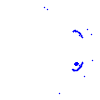
Particle: proton